RGB frame:
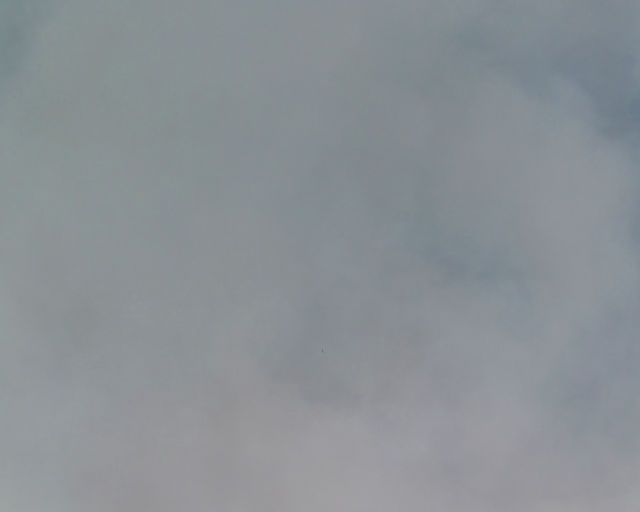
Thermal frame:
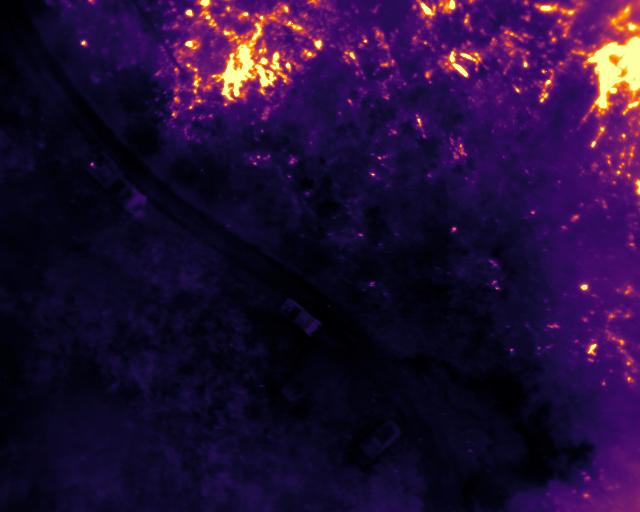
Captured: 2026-02-26 03:05:25
Pixels at or above 80 °C: 6479 (fraction of frame: 0.01977)